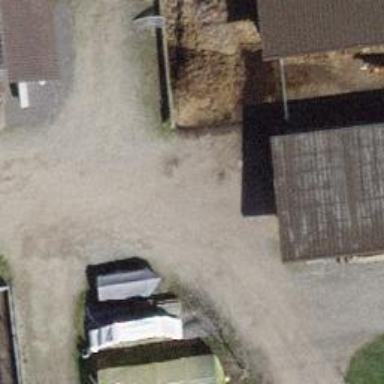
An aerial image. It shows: Farm.